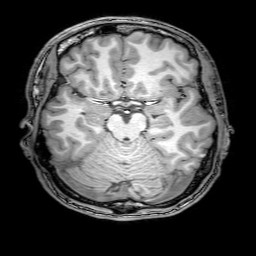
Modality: T1w
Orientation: coronal
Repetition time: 0.00828 s
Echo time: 0.00388 s